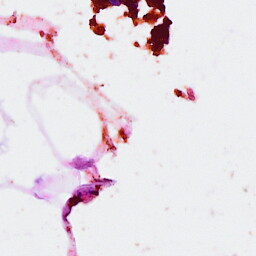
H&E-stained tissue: Breast